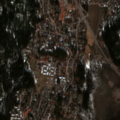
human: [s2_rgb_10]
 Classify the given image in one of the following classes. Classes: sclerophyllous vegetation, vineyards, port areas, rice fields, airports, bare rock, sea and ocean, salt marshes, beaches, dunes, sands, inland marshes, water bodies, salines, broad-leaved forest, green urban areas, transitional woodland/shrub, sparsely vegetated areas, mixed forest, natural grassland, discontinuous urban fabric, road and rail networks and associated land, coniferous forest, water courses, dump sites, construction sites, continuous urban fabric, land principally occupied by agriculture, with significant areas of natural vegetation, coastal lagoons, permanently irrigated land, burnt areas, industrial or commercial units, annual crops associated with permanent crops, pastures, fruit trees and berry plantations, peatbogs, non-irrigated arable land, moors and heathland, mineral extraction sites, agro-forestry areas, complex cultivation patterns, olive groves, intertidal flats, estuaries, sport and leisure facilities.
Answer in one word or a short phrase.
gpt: discontinuous urban fabric, broad-leaved forest, coniferous forest, mixed forest